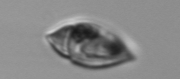
Label: Amphidinium